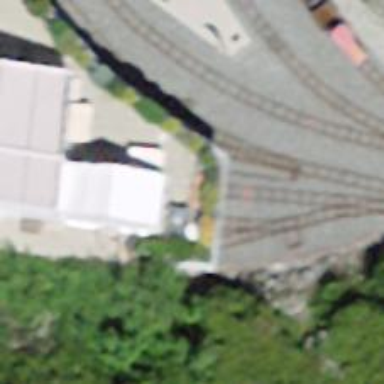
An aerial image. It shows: Unused railway yard.